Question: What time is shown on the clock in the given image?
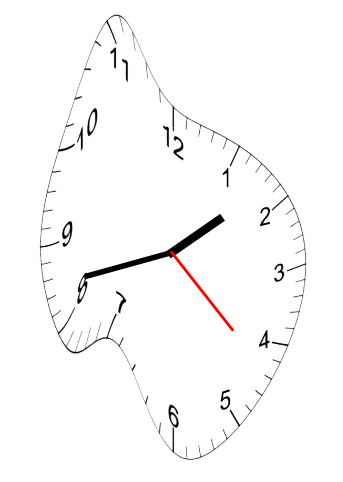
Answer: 01:42:22